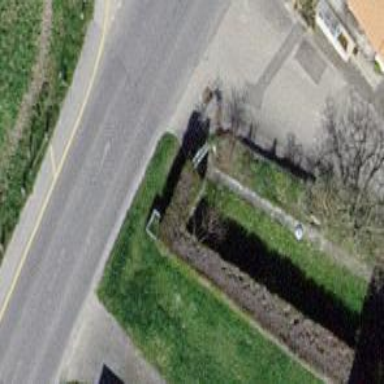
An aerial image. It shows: Hedge acting as barrier.